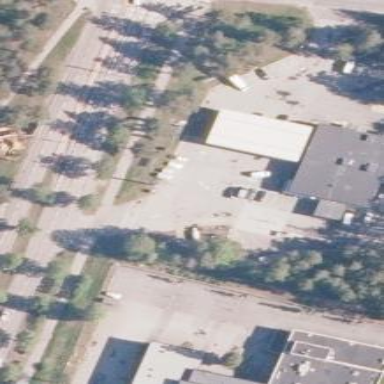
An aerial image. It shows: Public building.